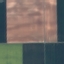
Land use / land cover: AnnualCrop